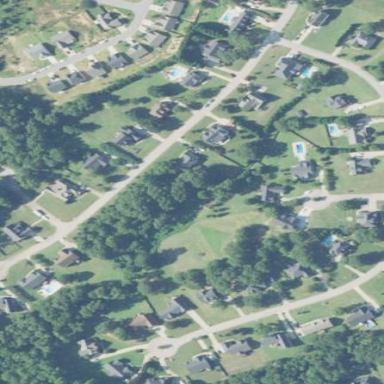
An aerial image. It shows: Residential neighbourhood.